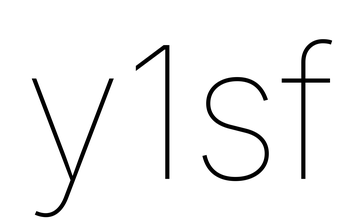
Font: Inter_Thin